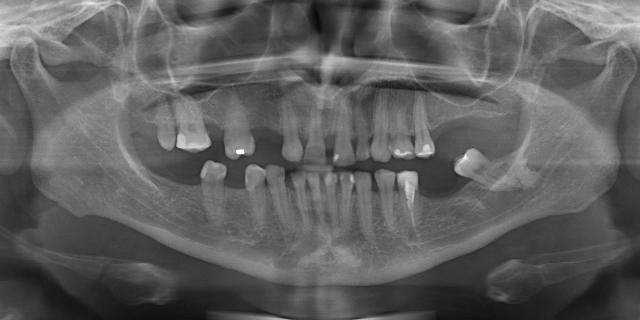
adult